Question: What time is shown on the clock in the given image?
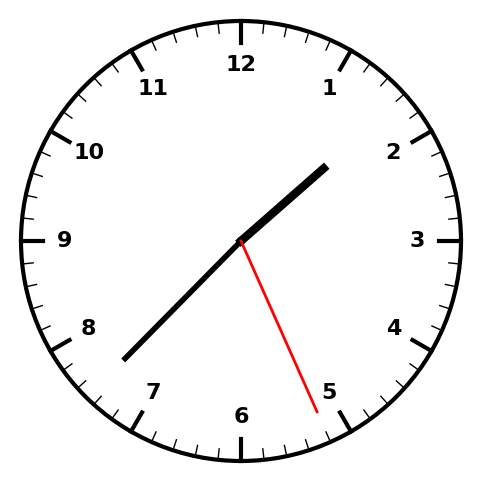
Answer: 01:37:26